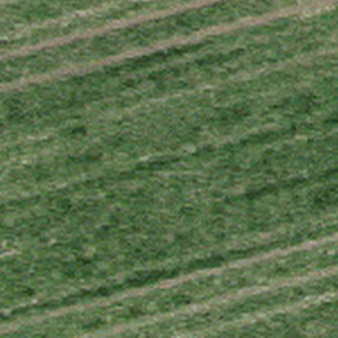
Label: other